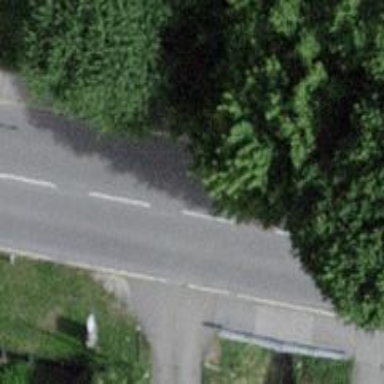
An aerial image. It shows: Bridge with asphalt surface over primary highway. There is designated cycle lane on the bridge.